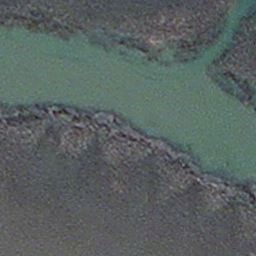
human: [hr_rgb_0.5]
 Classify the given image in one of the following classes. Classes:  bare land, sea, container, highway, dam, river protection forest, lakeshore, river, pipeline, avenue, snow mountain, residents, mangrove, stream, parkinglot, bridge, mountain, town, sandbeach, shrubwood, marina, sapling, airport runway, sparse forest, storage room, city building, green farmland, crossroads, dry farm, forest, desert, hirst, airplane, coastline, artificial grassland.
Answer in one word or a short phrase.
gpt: stream